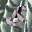
Label: 5